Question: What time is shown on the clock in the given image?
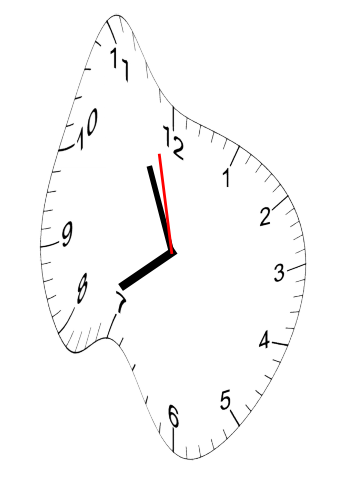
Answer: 07:55:58